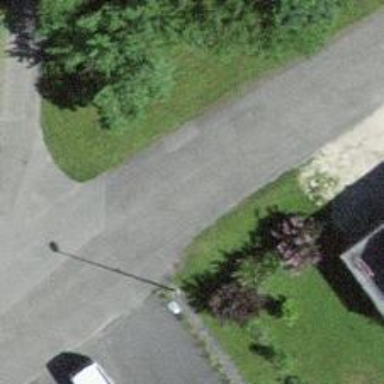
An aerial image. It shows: Unclassified road with asphalt surface.